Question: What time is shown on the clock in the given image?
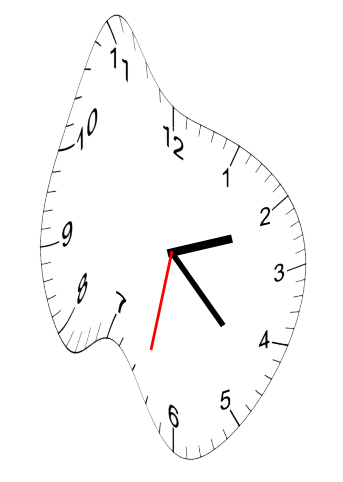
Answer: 02:22:32